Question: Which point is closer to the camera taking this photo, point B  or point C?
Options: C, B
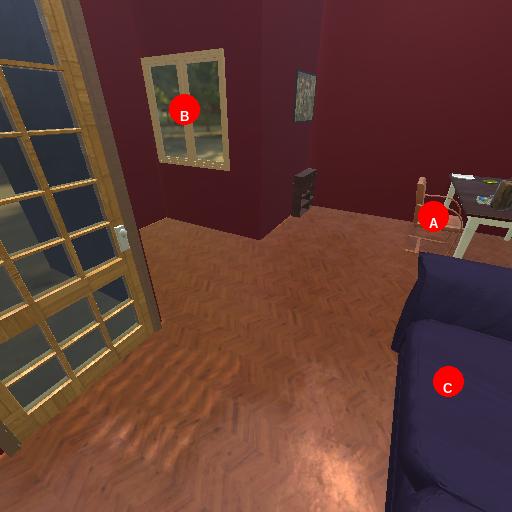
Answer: C